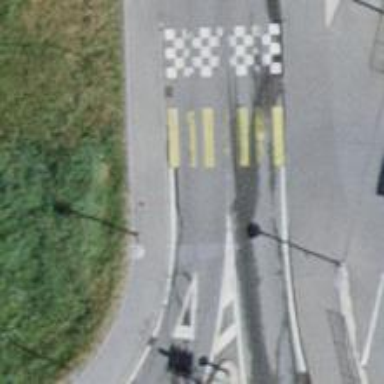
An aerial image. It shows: Zebra crossing on the road.